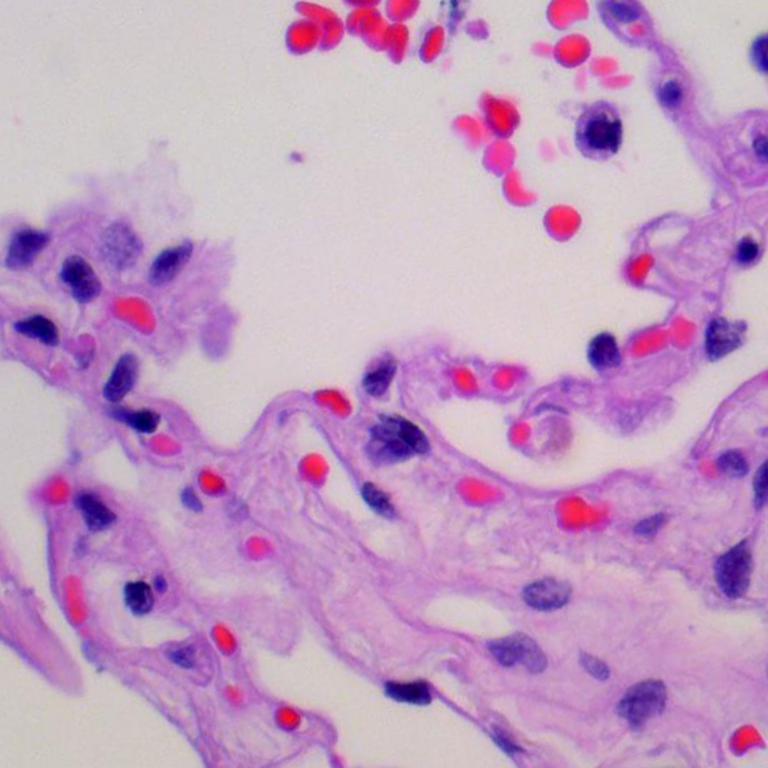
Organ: lung
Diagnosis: benign